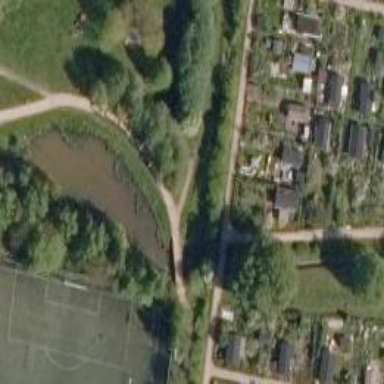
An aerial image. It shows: Bridge over cycleway.